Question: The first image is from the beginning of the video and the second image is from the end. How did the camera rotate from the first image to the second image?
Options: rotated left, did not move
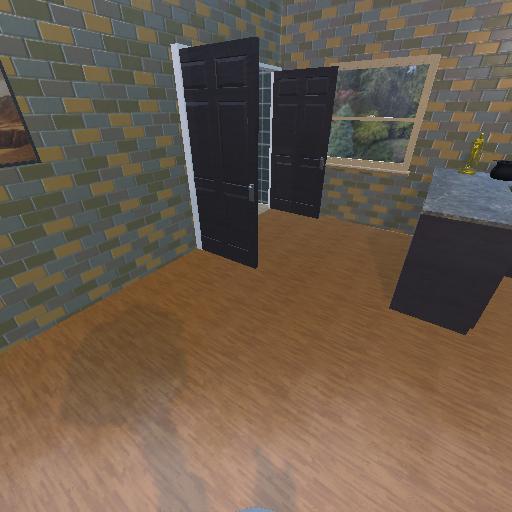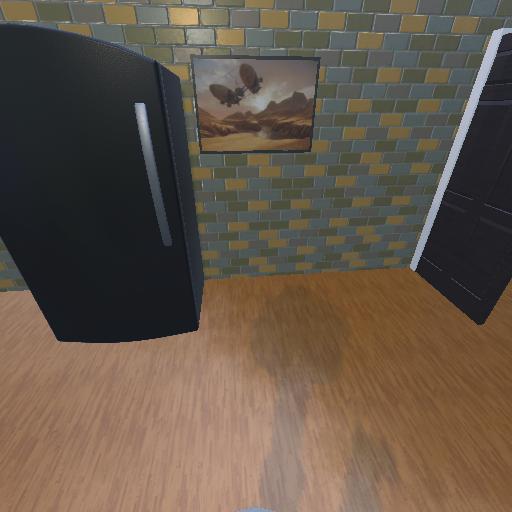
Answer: rotated left